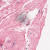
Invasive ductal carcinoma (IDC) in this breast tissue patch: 0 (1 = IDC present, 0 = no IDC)